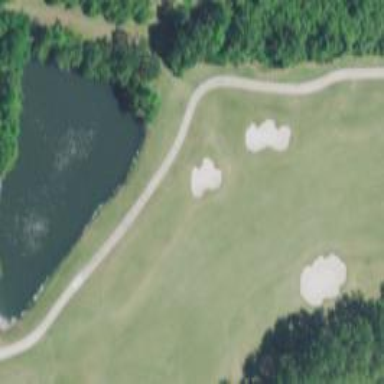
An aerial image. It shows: Golf hole.